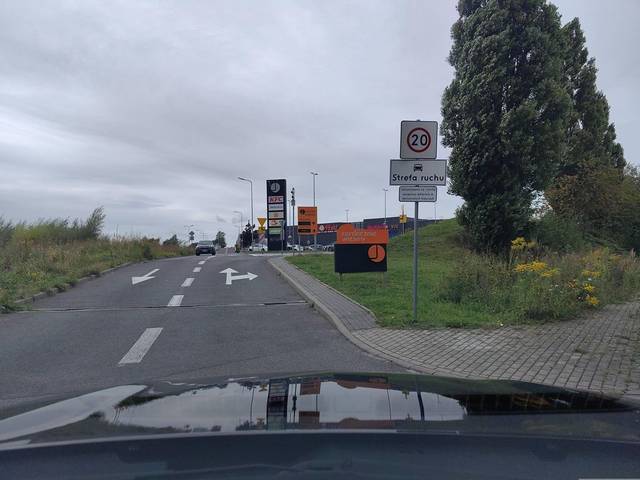
Region: Germany
Coordinates: 54.453, 16.995